Question: Ok so here is a picture of my basic setup
Now this may not be the best way to set it all up but I did what I could with the knowledge I had to get the effect I wanted. Now my problem is originates in view 1 but only happens if you do this: Start at the menu click view 2,3 or 4 to go to that view then go to view 1 using the tabbar button now at this screen you would click the get pictures button which has the code below in its viewcontroller to show the image picker. Now the problem comes is if you go back at this point it takes you to the tabbarview that you clicked from the menu whether that was 2,3,or 4. It goes back fine if you clicked view 1 from the menu
'''
- (void)viewDidLoad
{
[super viewDidLoad];
// Do any additional setup after loading the view, typically from a nib.
self.selectedPhotos = [NSMutableArray array];
__block AGViewController *blockSelf = self;
ipc = [[AGImagePickerController alloc] initWithDelegate:self];
ipc.didFailBlock = ^(NSError *error) {
NSLog(@"Fail. Error: %@", error);
if (error == nil) {
[blockSelf.selectedPhotos removeAllObjects];
NSLog(@"User has cancelled.");
[blockSelf dismissViewControllerAnimated:YES completion:nil];
} else {
// We need to wait for the view controller to appear first.
double delayInSeconds = 0.5;
dispatch_time_t popTime = dispatch_time(DISPATCH_TIME_NOW, delayInSeconds * NSEC_PER_SEC);
dispatch_after(popTime, dispatch_get_main_queue(), ^(void){
[blockSelf dismissViewControllerAnimated:YES completion:nil];
});
}
[[UIApplication sharedApplication] setStatusBarStyle:UIStatusBarStyleDefault animated:YES];
};
ipc.didFinishBlock = ^(NSArray *info) {
[blockSelf.selectedPhotos setArray:info];
NSLog(@"Info: %@", info);
//add all selected photos to the claim
[blockSelf setClaimPhotos:info];
[blockSelf dismissViewControllerAnimated:YES completion:nil];
[[UIApplication sharedApplication] setStatusBarStyle:UIStatusBarStyleDefault animated:YES];
};
}
- (void)openAction:(id)sender
{
// Show saved photos on top
ipc.shouldShowSavedPhotosOnTop = NO;
ipc.shouldChangeStatusBarStyle = YES;
ipc.selection = self.selectedPhotos;
ipc.maximumNumberOfPhotosToBeSelected = 5;
// Custom toolbar items
AGIPCToolbarItem *selectAll = [[AGIPCToolbarItem alloc] initWithBarButtonItem:[[UIBarButtonItem alloc] initWithTitle:@"+ Select All" style:UIBarButtonItemStyleBordered target:nil action:nil] andSelectionBlock:^BOOL(NSUInteger index, ALAsset *asset) {
return YES;
}];
AGIPCToolbarItem *flexible = [[AGIPCToolbarItem alloc] initWithBarButtonItem:[[UIBarButtonItem alloc] initWithBarButtonSystemItem:UIBarButtonSystemItemFlexibleSpace target:nil action:nil] andSelectionBlock:nil];
AGIPCToolbarItem *deselectAll = [[AGIPCToolbarItem alloc] initWithBarButtonItem:[[UIBarButtonItem alloc] initWithTitle:@"- Deselect All" style:UIBarButtonItemStyleBordered target:nil action:nil] andSelectionBlock:^BOOL(NSUInteger index, ALAsset *asset) {
return NO;
}];
ipc.toolbarItemsForManagingTheSelection = @[selectAll, flexible, flexible, deselectAll];
[self presentViewController:ipc animated:YES completion:nil];
}
'''
(the open action is what is tied to the button on the vc)
I really need help on this one as Ive been stuck on this issue all week and have been trying all types of dissmiss view controller ect ect.
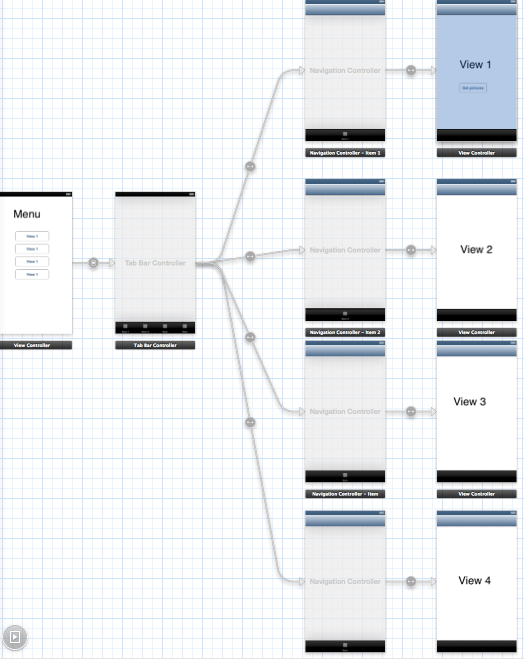
Answer: The problem was due a custom class on the 'TabBarController' that was causing an unexpecting behavior with 'SelectedIndex' property.